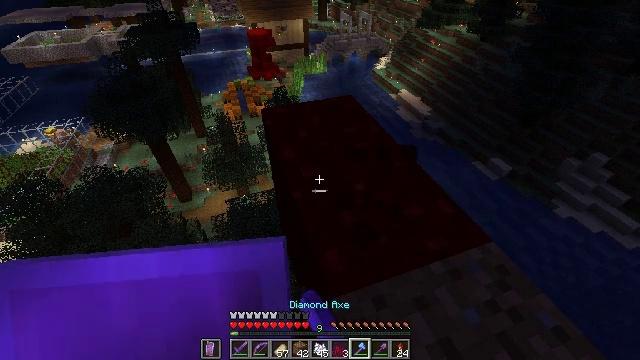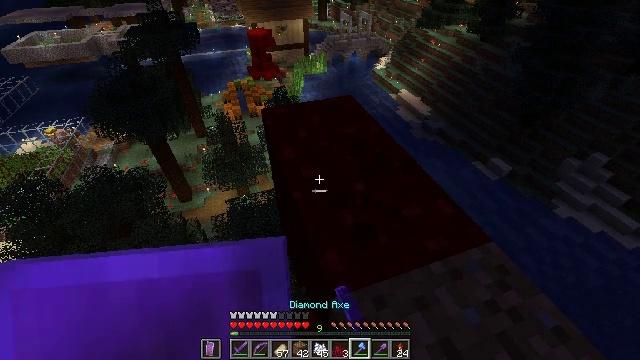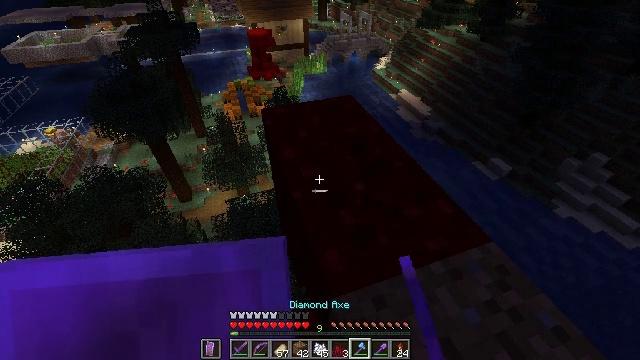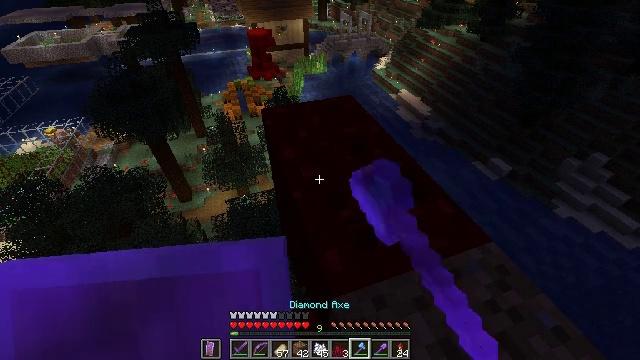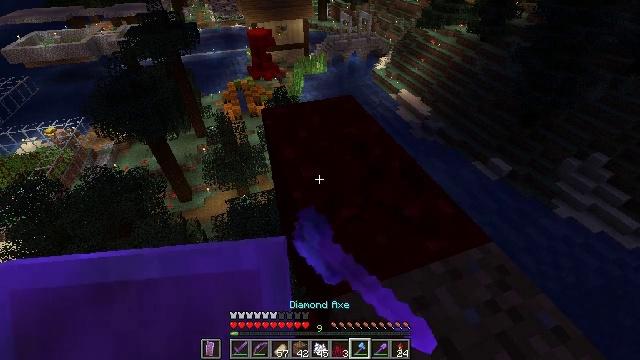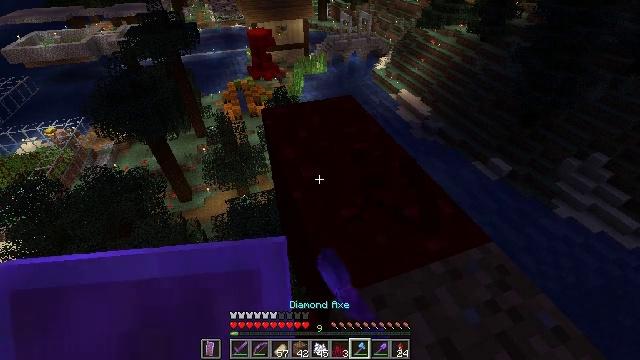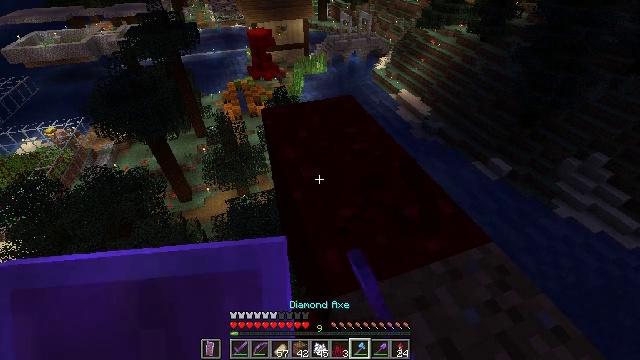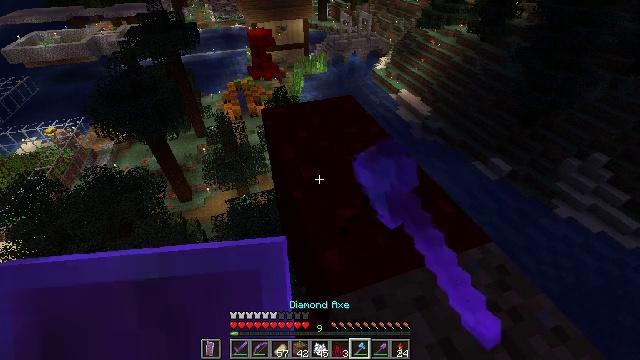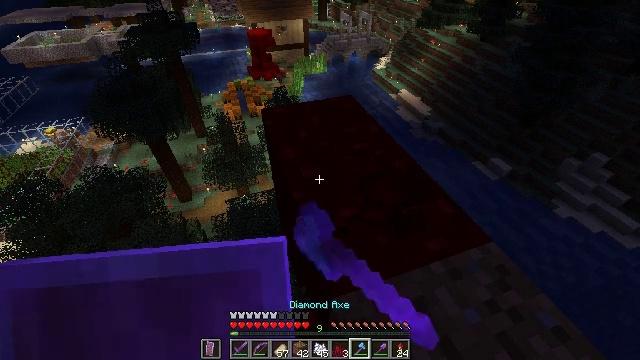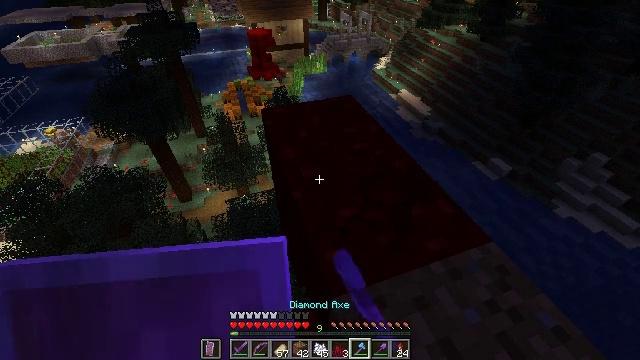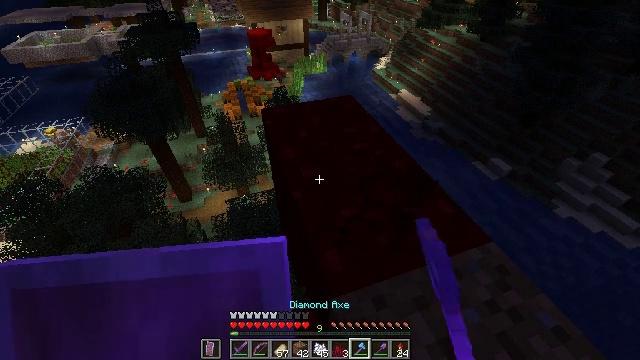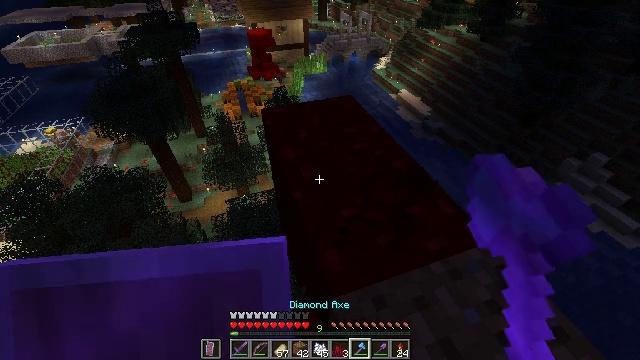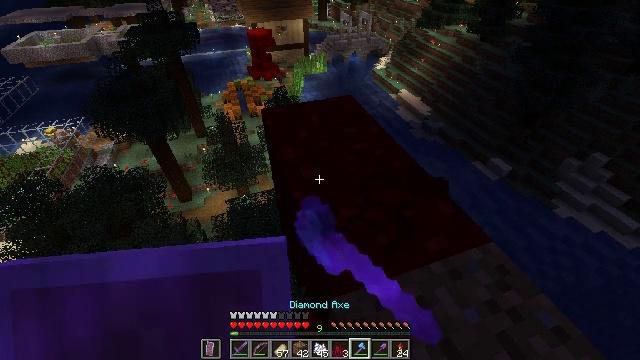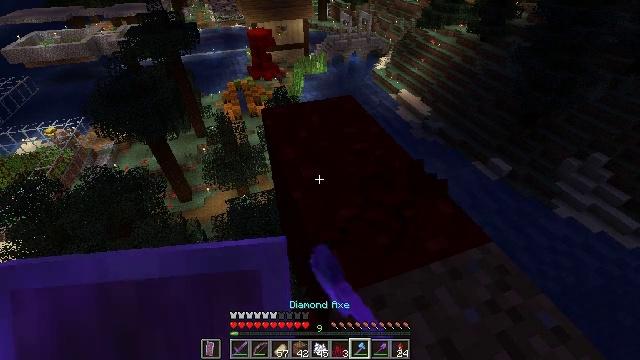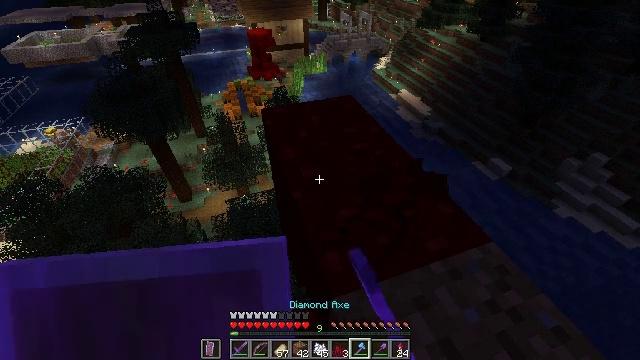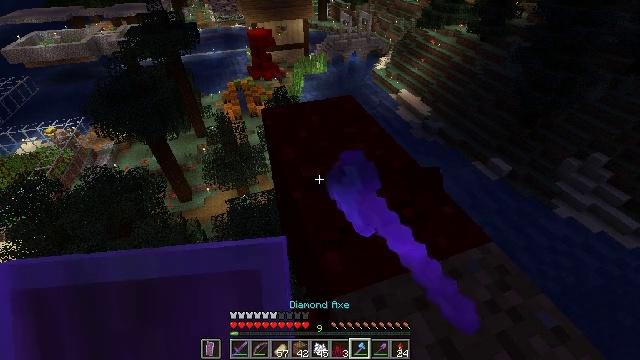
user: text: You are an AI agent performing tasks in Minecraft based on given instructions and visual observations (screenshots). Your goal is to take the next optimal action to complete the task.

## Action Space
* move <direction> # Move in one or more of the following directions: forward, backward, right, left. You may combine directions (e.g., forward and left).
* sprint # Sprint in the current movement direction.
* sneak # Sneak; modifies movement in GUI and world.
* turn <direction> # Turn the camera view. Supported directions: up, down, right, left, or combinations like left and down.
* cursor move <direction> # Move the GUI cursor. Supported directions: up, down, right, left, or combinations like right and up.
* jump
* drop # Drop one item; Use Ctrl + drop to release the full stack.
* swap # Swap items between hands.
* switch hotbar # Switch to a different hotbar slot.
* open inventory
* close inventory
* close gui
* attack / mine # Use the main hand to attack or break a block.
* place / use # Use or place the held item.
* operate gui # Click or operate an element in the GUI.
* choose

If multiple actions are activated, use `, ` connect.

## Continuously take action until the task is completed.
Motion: motion action
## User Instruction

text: Harvest nether wart blocks for resources.
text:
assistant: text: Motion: sneak, attack / mine
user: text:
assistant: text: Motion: sneak, attack / mine
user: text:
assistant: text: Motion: sneak, attack / mine
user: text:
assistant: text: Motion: sneak, attack / mine
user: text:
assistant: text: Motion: sneak, attack / mine
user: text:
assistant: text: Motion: sneak, attack / mine
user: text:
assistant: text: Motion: sneak, attack / mine
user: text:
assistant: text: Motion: sneak, attack / mine
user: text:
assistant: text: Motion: sneak, attack / mine
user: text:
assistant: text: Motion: sneak, attack / mine
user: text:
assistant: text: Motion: sneak, attack / mine
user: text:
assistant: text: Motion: sneak, attack / mine
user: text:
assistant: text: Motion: sneak, attack / mine
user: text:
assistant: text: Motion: sneak, attack / mine
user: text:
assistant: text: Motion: sneak, attack / mine
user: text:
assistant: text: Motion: sneak, attack / mine
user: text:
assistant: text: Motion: sneak, attack / mine
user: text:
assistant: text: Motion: sneak, attack / mine
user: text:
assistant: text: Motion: sneak, attack / mine
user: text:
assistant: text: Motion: sneak, attack / mine
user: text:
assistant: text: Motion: sneak, attack / mine
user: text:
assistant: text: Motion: sneak, attack / mine
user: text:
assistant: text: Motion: sneak, attack / mine
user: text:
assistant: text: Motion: sneak, attack / mine
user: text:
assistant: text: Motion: sneak, attack / mine
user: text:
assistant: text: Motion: sneak, attack / mine
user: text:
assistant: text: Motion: sneak, attack / mine
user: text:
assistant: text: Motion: sneak, attack / mine
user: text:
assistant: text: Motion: sneak, attack / mine
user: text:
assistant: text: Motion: sneak, attack / mine